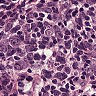
Metastatic tissue present: no